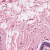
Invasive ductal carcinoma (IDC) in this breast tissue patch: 0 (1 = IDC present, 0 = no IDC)